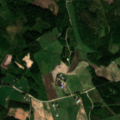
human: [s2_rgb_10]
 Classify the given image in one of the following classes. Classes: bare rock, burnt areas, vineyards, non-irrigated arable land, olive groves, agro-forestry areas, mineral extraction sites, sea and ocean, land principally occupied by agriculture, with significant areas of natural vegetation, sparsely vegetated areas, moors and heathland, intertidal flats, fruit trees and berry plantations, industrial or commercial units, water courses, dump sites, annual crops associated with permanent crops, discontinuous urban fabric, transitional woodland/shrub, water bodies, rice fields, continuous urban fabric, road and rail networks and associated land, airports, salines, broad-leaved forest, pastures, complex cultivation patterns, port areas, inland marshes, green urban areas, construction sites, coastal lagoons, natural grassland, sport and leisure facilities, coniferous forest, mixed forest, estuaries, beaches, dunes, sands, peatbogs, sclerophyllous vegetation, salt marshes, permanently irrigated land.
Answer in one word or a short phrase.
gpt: non-irrigated arable land, land principally occupied by agriculture, with significant areas of natural vegetation, broad-leaved forest, mixed forest